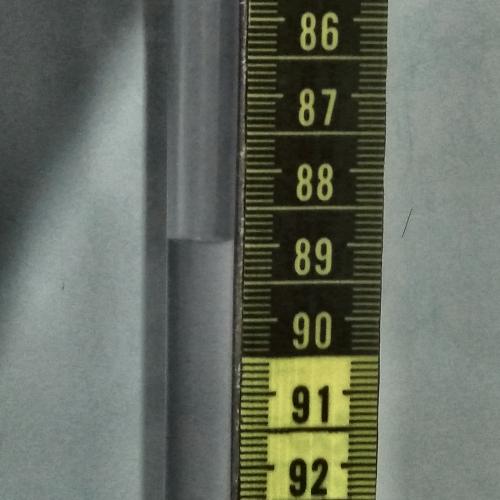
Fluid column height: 89.0 cm